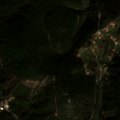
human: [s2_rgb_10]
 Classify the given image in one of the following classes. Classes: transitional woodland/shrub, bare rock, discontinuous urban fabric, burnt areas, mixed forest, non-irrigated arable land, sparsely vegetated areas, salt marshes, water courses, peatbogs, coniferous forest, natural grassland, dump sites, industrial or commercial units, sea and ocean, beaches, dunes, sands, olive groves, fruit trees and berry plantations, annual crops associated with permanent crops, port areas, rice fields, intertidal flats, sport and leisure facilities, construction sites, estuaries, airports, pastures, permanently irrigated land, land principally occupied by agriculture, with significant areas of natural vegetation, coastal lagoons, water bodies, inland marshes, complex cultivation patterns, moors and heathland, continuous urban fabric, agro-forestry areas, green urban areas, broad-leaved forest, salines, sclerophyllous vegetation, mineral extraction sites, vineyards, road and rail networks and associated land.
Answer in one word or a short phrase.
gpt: annual crops associated with permanent crops, coniferous forest, mixed forest, transitional woodland/shrub